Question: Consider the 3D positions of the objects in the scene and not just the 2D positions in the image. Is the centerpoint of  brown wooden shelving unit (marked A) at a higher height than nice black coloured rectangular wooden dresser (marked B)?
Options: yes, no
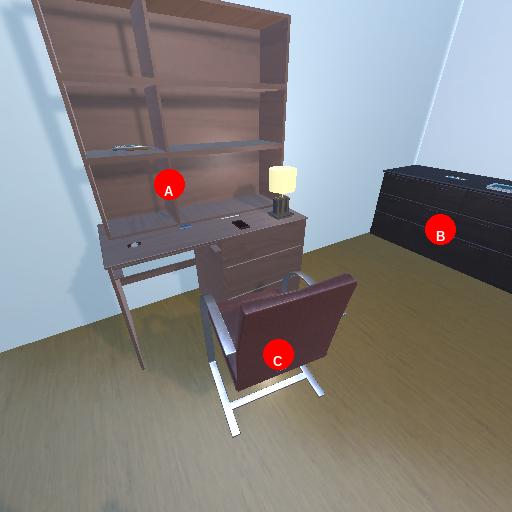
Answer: yes